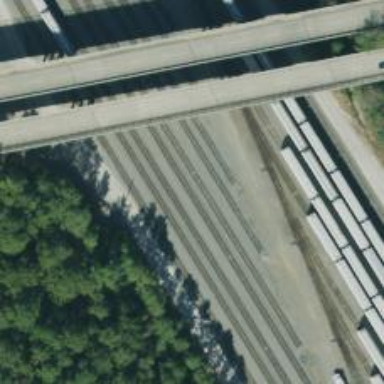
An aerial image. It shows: Rail spur service.